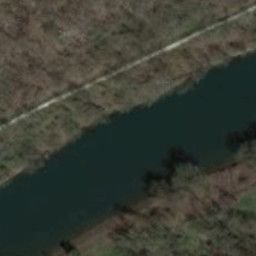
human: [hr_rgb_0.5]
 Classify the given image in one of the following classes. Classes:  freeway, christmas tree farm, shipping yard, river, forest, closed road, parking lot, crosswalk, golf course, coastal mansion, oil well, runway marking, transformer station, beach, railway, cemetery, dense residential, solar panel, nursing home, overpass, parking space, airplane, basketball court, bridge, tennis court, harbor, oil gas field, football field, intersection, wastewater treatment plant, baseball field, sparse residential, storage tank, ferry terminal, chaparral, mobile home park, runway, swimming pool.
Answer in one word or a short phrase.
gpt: river